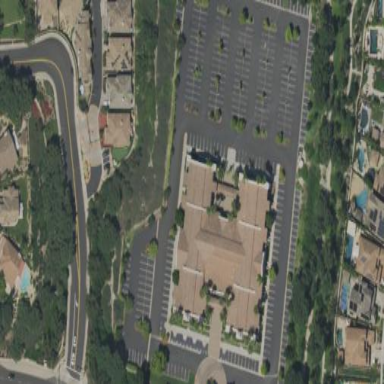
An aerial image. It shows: Place of worship.